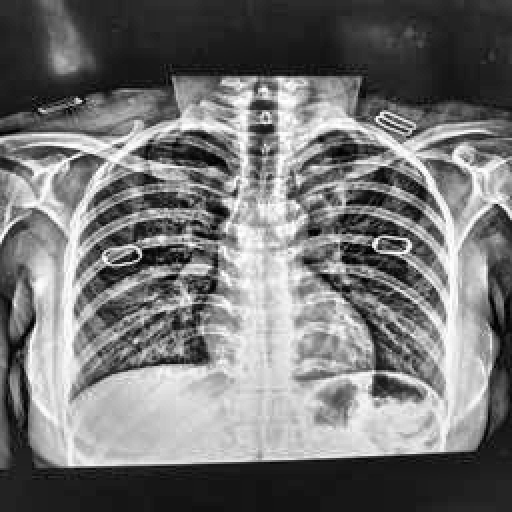
Finding: TUBERCULOSIS